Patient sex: M
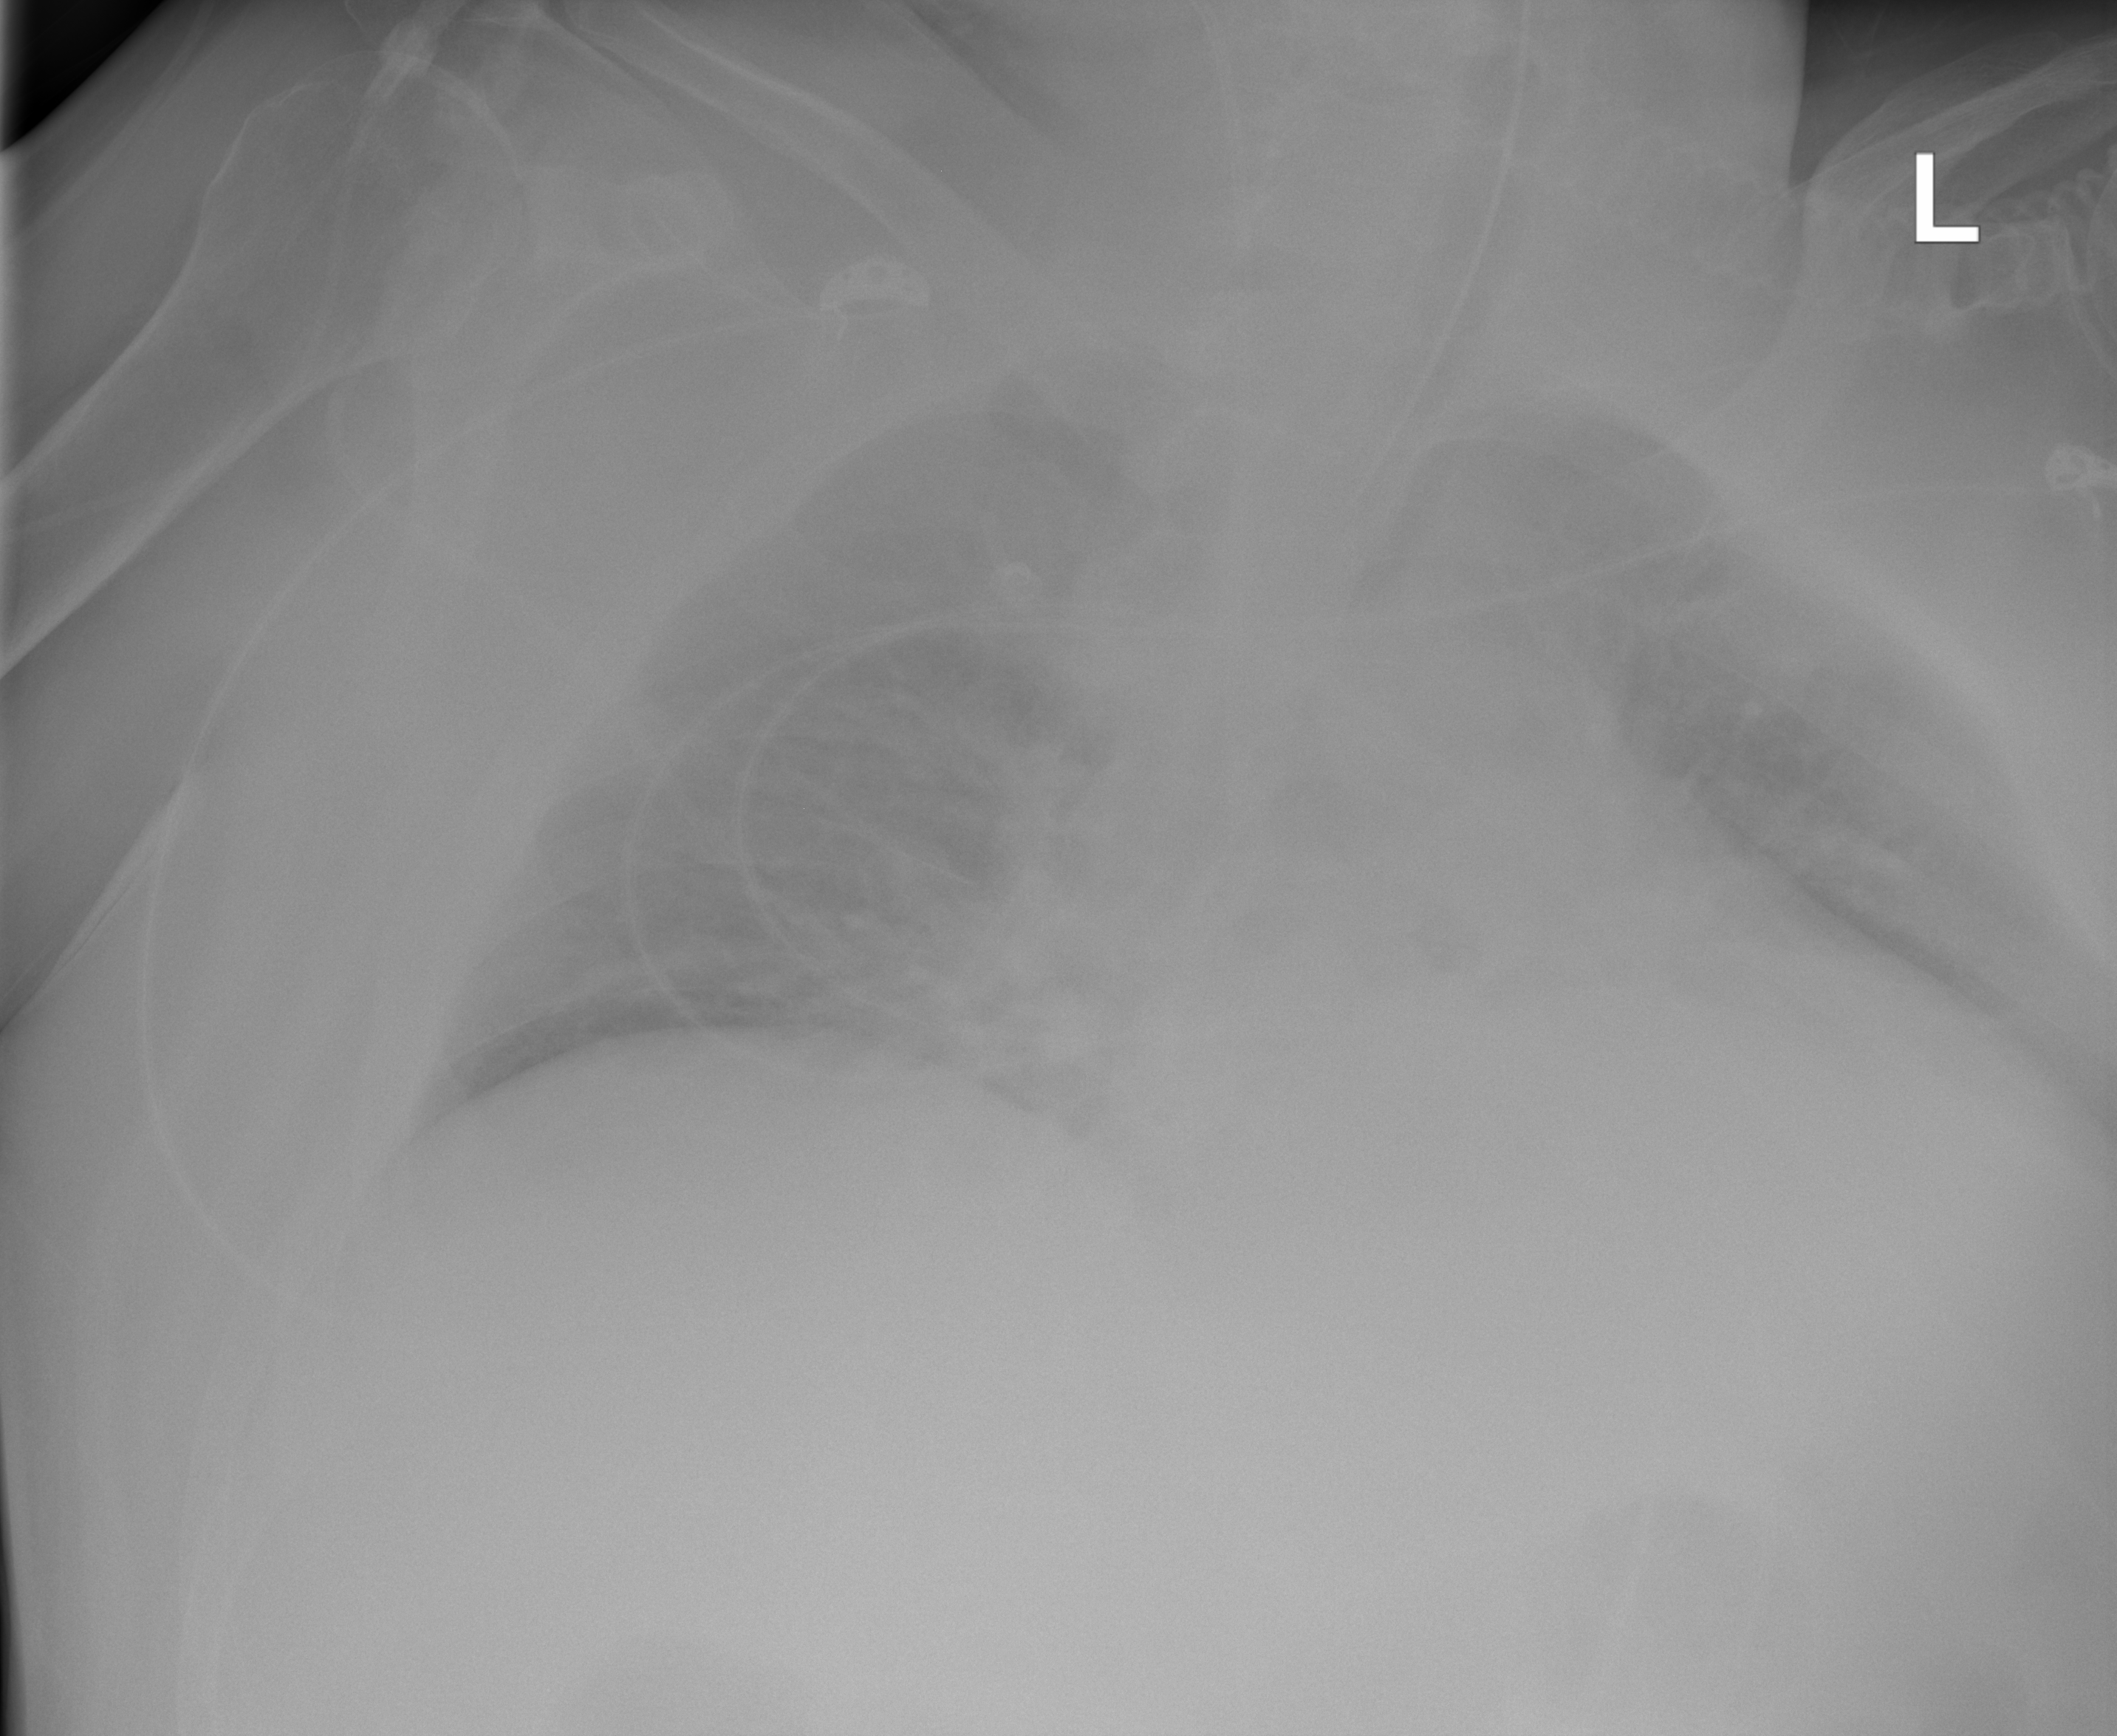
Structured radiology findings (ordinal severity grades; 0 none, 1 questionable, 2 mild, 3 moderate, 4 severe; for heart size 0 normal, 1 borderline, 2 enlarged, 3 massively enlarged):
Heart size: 2
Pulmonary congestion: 2
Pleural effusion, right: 0
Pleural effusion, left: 0
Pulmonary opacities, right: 0
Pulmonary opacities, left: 0
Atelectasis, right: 2
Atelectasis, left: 2